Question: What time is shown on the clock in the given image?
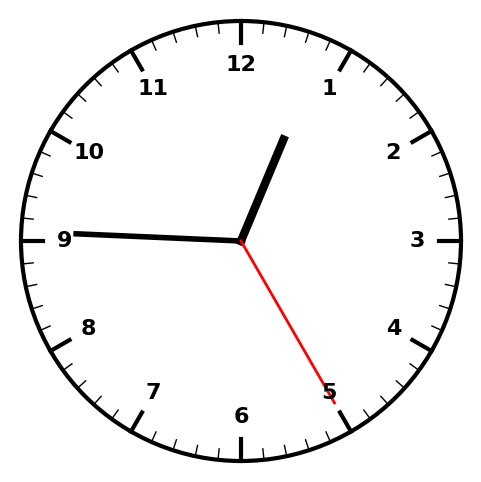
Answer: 12:45:25